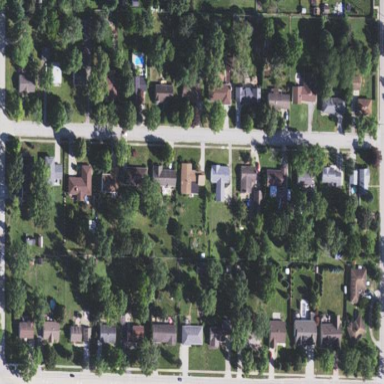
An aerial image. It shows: Residential area in neighborhood consisting of single-family homes.